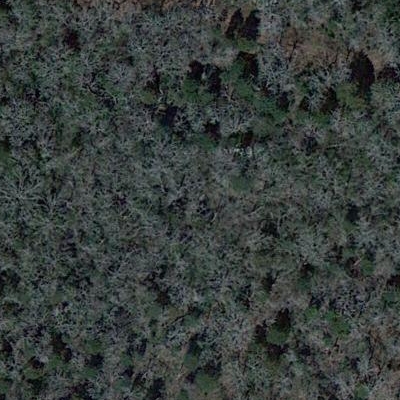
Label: eForest